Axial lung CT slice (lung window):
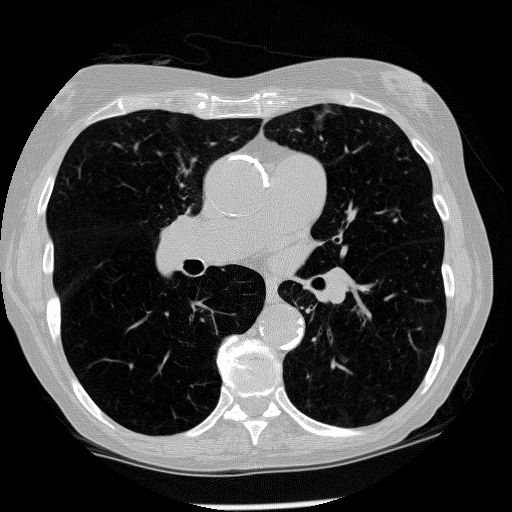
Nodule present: no